Field crop: maize
Growth stage: 2
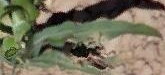
Species: maize